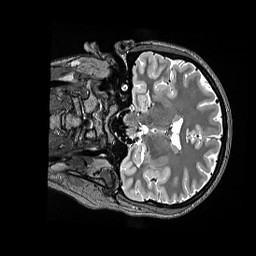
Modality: T2w
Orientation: coronal
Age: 25
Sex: female
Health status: ill
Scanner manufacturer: siemens
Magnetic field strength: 3 T
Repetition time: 3.2 s
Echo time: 0.564 s